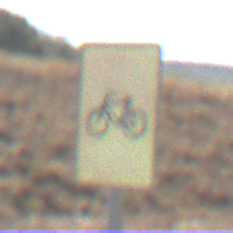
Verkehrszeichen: RadverkehrOhnePfeilsymbol
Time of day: Midday
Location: Outdoor (RoadRail)
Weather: Clear
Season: Summer
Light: Natural